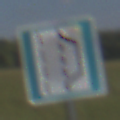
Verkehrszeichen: NothalteUndPannenbucht
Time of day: Midday
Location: Outdoor (Nature)
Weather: Clear
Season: NotSpecified
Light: Natural